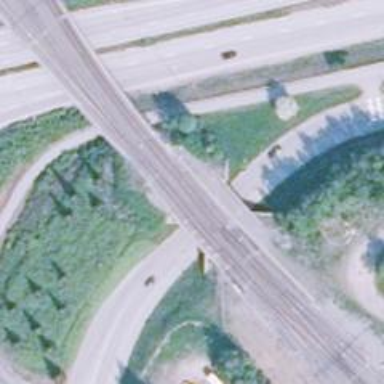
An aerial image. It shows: Bridge with continuous railway tracks that are electrified through contact line.